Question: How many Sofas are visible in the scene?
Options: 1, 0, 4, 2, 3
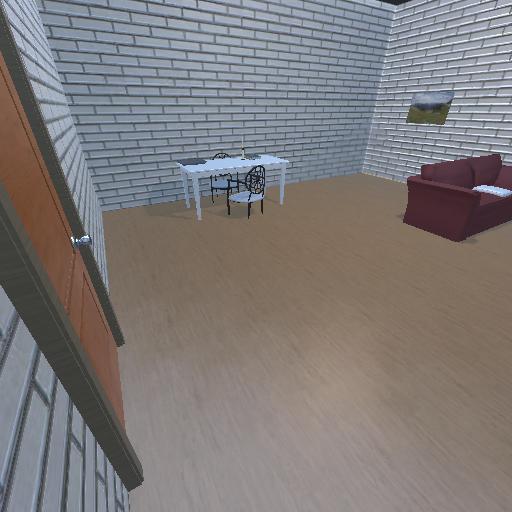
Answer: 1